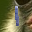
Label: 1